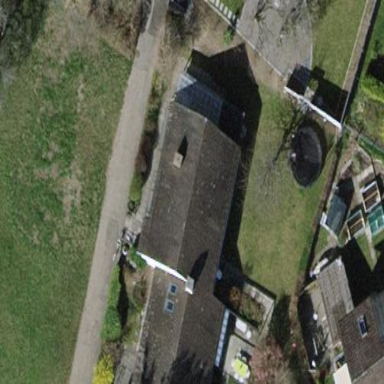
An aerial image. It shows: Gabled building.